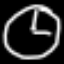
Label: clock